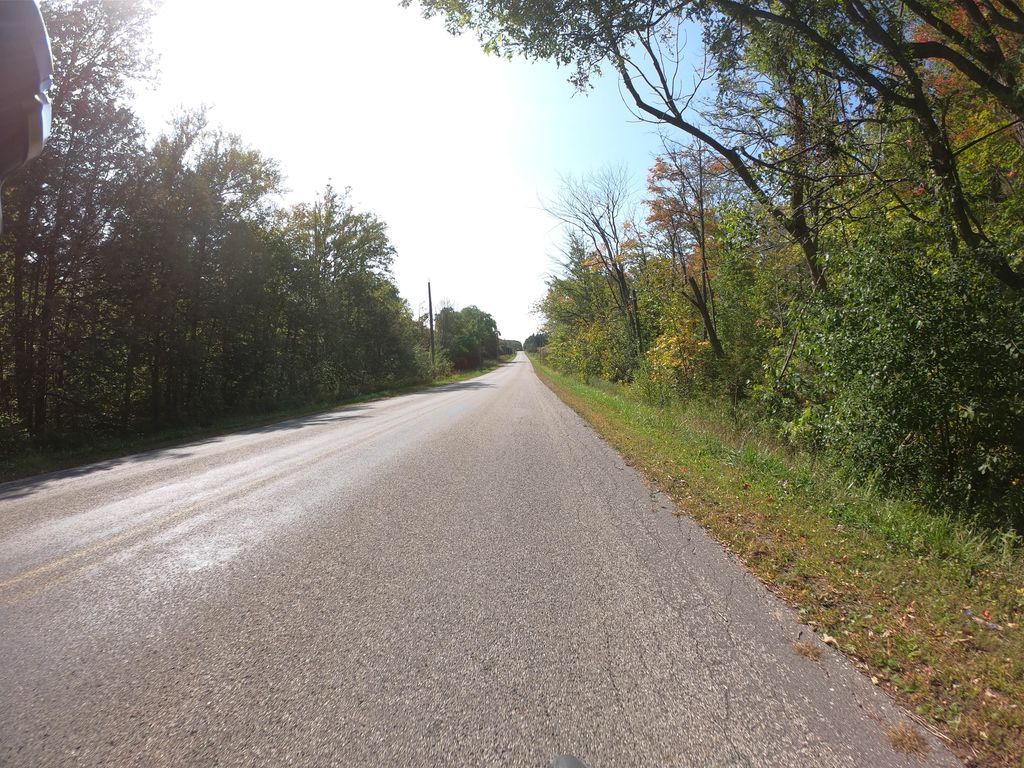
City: kitchener-waterloo